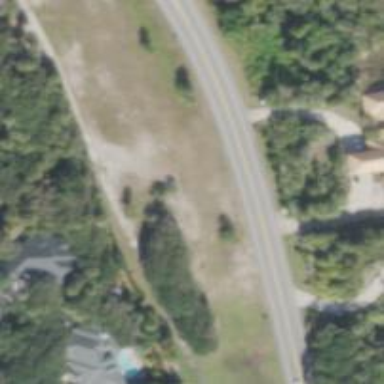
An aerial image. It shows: Abandoned road.